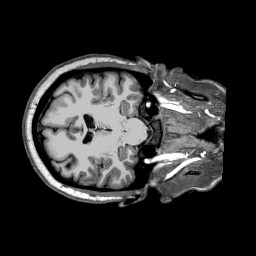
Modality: T1w
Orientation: axial